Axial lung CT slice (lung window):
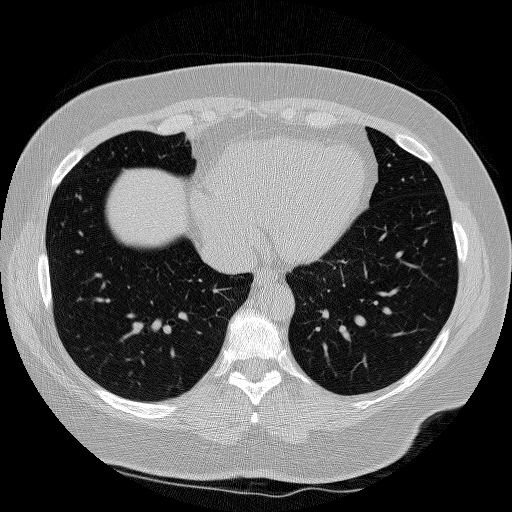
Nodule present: no